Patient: sex M, age 29
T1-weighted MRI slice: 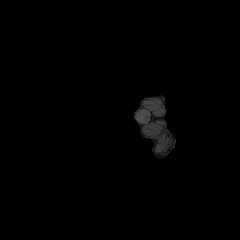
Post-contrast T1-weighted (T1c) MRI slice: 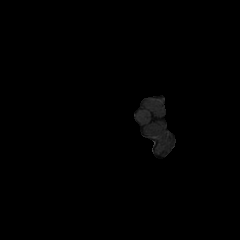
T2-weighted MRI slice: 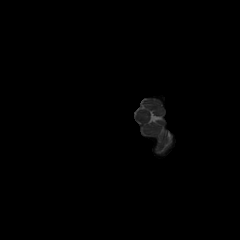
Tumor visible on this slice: no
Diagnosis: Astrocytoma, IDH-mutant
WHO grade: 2